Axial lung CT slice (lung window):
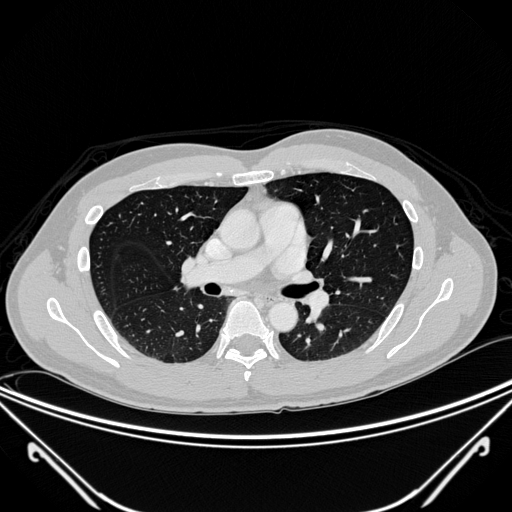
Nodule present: no